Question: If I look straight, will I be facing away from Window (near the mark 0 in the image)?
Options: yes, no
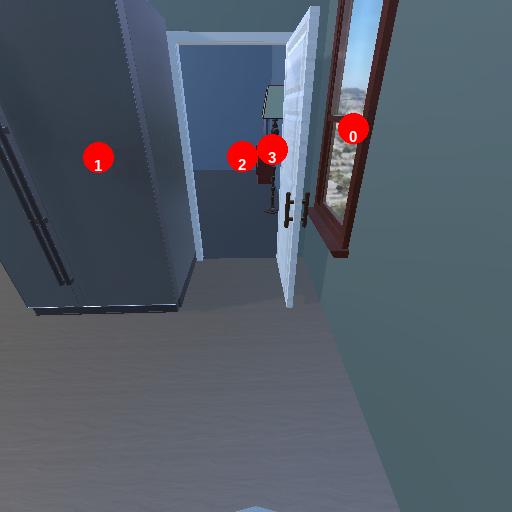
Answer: yes